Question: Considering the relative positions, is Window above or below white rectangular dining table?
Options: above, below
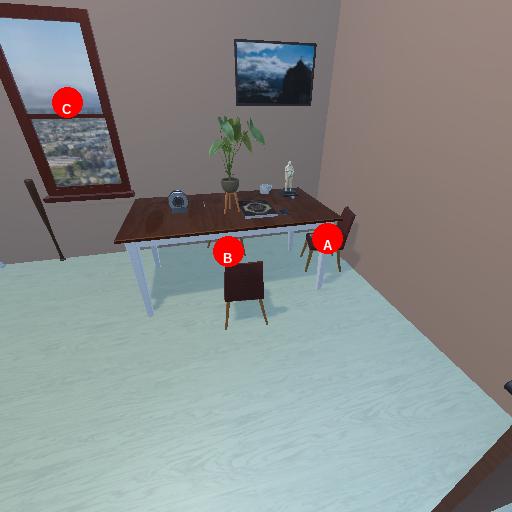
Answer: above